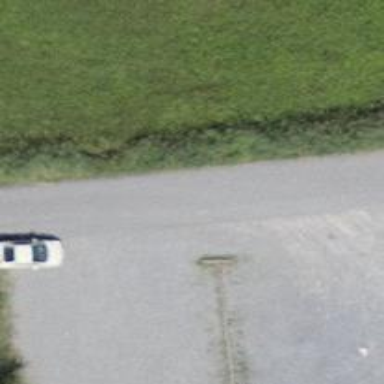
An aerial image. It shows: Parking aisle with fine gravel surface.